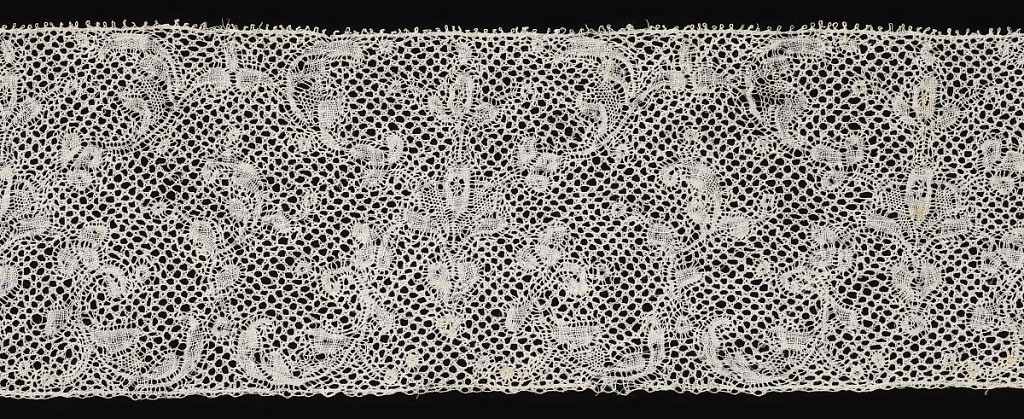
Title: Band
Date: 19th century
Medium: linen Technique: bobbin lace, Binche style with Binche ground
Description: Band of Valenciennes style lace has a symmetrical arrangement of delicate leaf sprays on a five-sided ground.